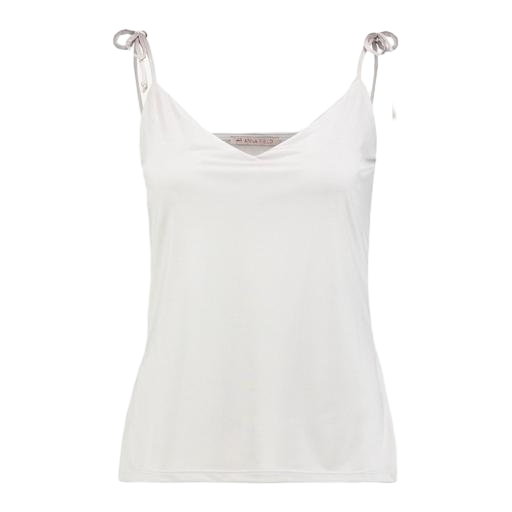
white maison tank top, white tie-front tank, white camisole top, white background